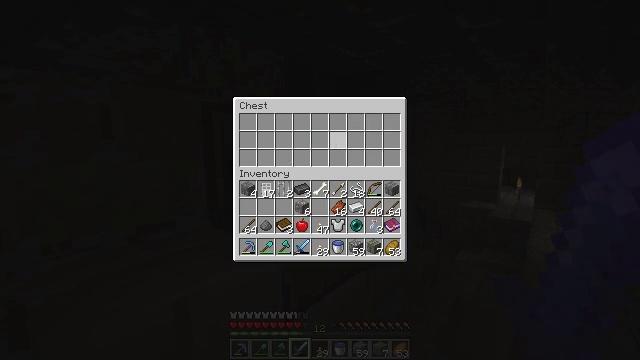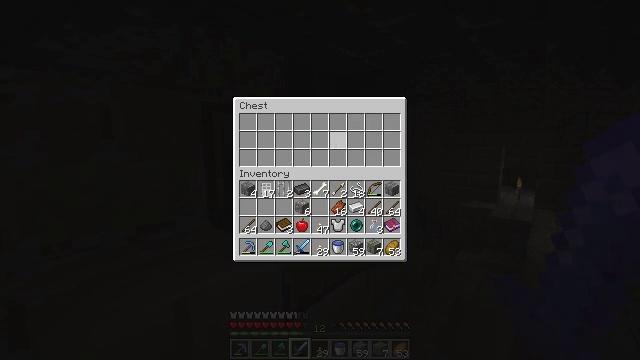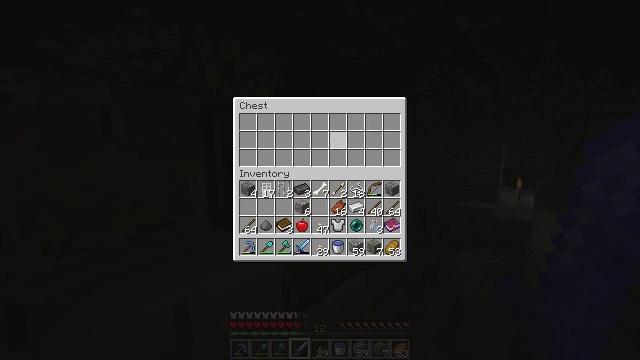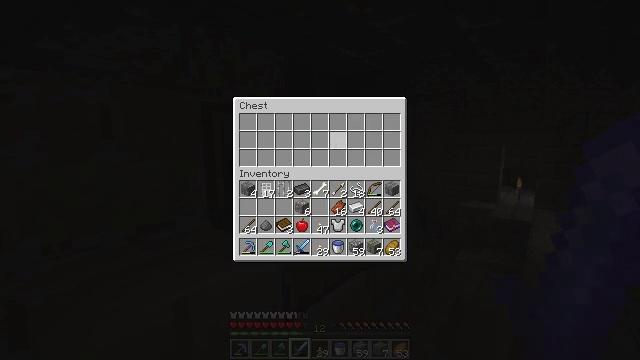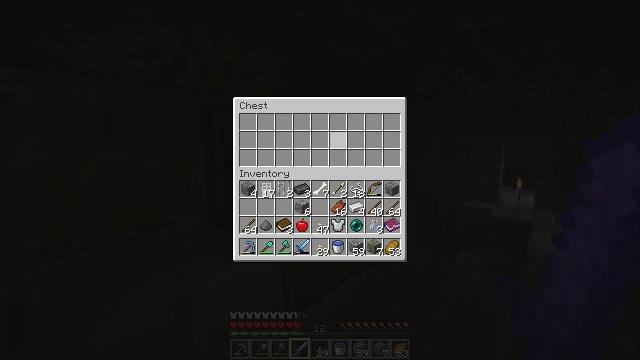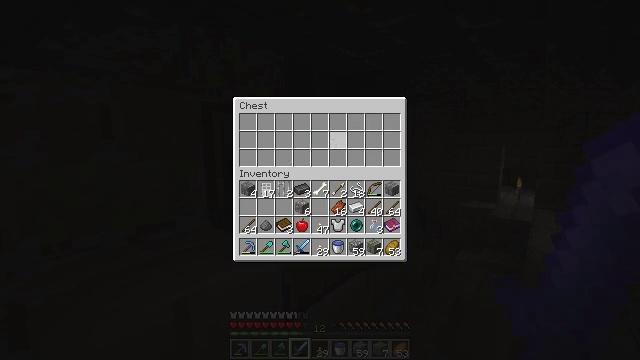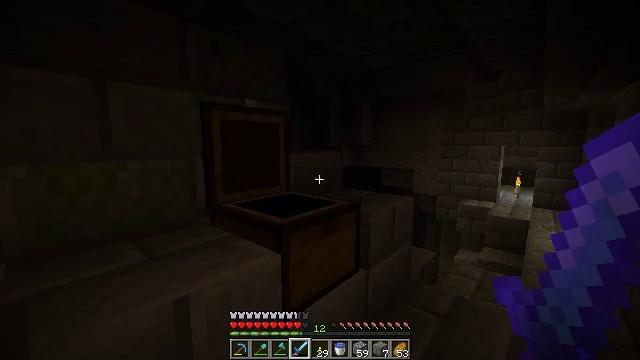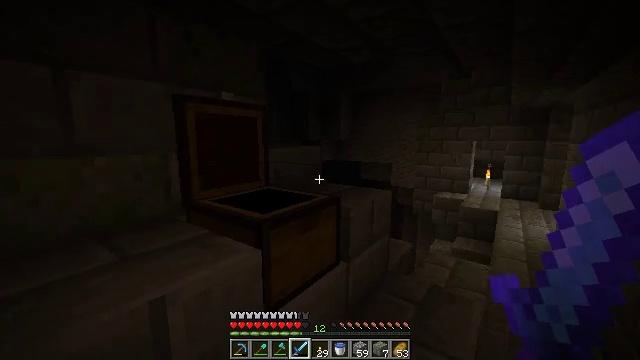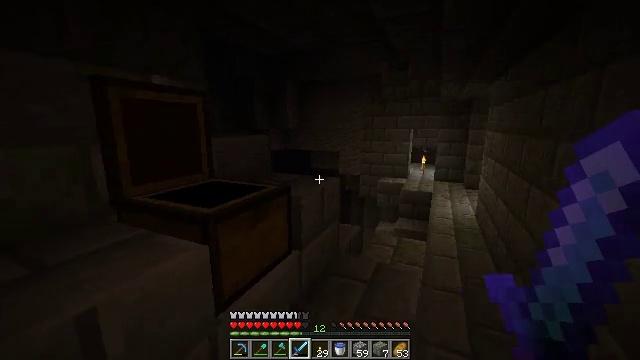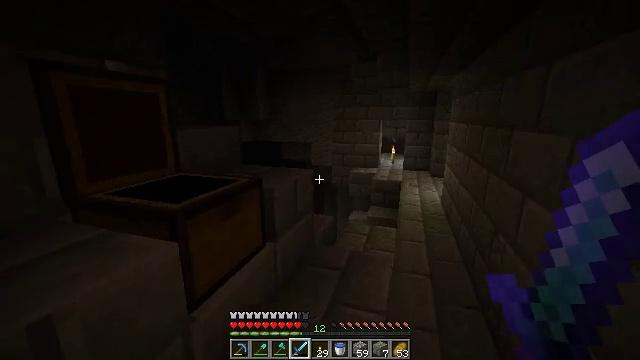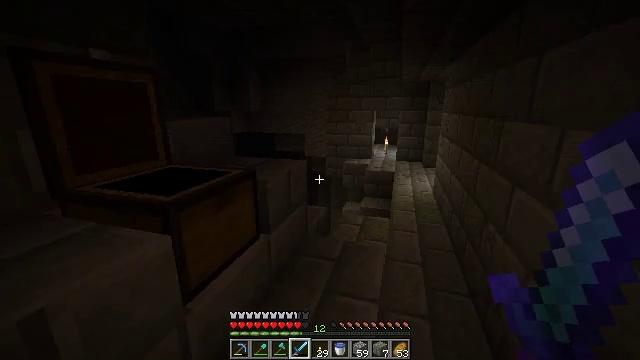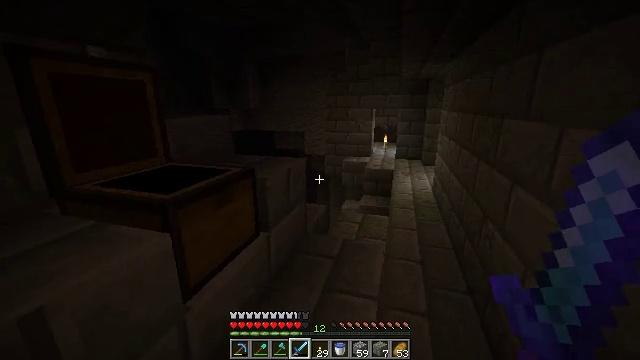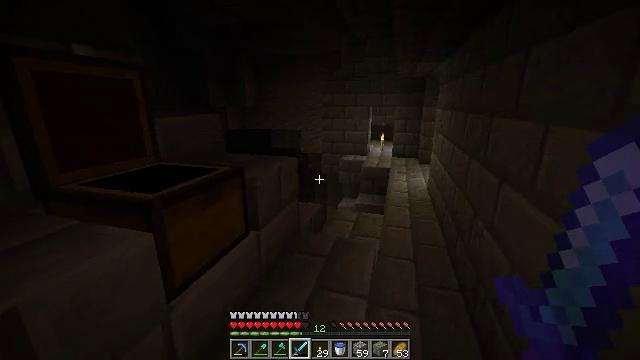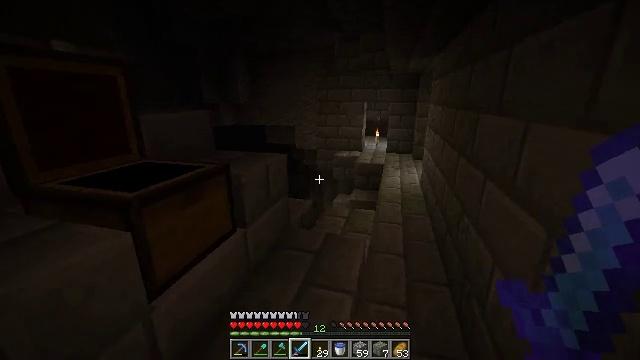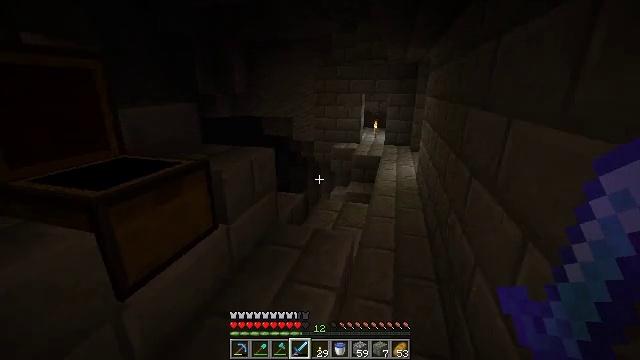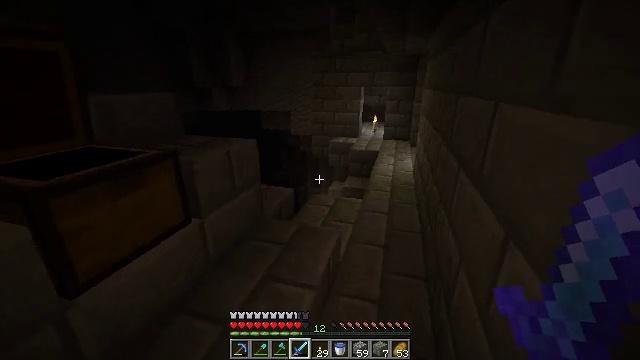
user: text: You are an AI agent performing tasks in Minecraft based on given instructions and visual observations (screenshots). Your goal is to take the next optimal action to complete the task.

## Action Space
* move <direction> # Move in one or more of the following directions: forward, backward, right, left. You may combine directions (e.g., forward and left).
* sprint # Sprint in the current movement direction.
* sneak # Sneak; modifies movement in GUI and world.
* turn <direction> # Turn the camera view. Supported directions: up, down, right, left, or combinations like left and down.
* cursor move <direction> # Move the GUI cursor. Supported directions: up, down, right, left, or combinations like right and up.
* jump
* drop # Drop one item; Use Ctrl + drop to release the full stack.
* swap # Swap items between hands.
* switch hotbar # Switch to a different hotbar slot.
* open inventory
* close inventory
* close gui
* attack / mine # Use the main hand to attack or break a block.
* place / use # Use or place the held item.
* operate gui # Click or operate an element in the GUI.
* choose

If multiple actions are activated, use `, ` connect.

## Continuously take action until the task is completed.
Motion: motion action
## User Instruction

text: Break the iron door.
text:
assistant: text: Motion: sneak, operate gui
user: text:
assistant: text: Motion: sneak, operate gui
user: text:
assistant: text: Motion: sneak
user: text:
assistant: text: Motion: sneak
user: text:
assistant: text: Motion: no_op
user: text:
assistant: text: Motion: no_op
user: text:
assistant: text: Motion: turn right and down, close gui
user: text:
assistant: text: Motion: turn right and down
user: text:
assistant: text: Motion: turn right and down
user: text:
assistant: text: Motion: turn right and down
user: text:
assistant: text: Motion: no_op
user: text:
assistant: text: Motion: move right
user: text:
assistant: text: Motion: move right
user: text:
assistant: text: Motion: move forward and move right, turn down
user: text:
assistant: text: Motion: move forward and move right, turn down
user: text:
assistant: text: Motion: move forward and move right
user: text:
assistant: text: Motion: move forward and move right
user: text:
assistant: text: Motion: move forward and move right
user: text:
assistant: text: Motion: move forward and move right
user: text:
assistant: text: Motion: move forward and move right
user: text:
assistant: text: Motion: move forward and move right, turn left and down
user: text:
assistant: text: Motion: move forward and move right, turn left and down
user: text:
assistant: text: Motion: move forward and move right, turn left
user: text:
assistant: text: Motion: move forward, turn left and up
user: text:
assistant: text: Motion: move forward, turn left and up
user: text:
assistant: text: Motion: move forward, turn left and up
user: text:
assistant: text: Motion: turn left and up
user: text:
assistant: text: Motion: turn left and up
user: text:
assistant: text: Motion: turn left
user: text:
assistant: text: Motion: no_op